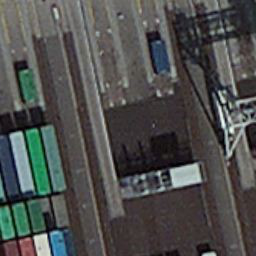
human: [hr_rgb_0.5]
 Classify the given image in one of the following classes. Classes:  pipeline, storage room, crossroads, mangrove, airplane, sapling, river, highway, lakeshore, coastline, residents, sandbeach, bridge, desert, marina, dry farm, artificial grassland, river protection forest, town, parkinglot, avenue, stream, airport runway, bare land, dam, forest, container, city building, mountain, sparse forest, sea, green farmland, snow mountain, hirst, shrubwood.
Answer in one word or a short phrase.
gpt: container